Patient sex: M
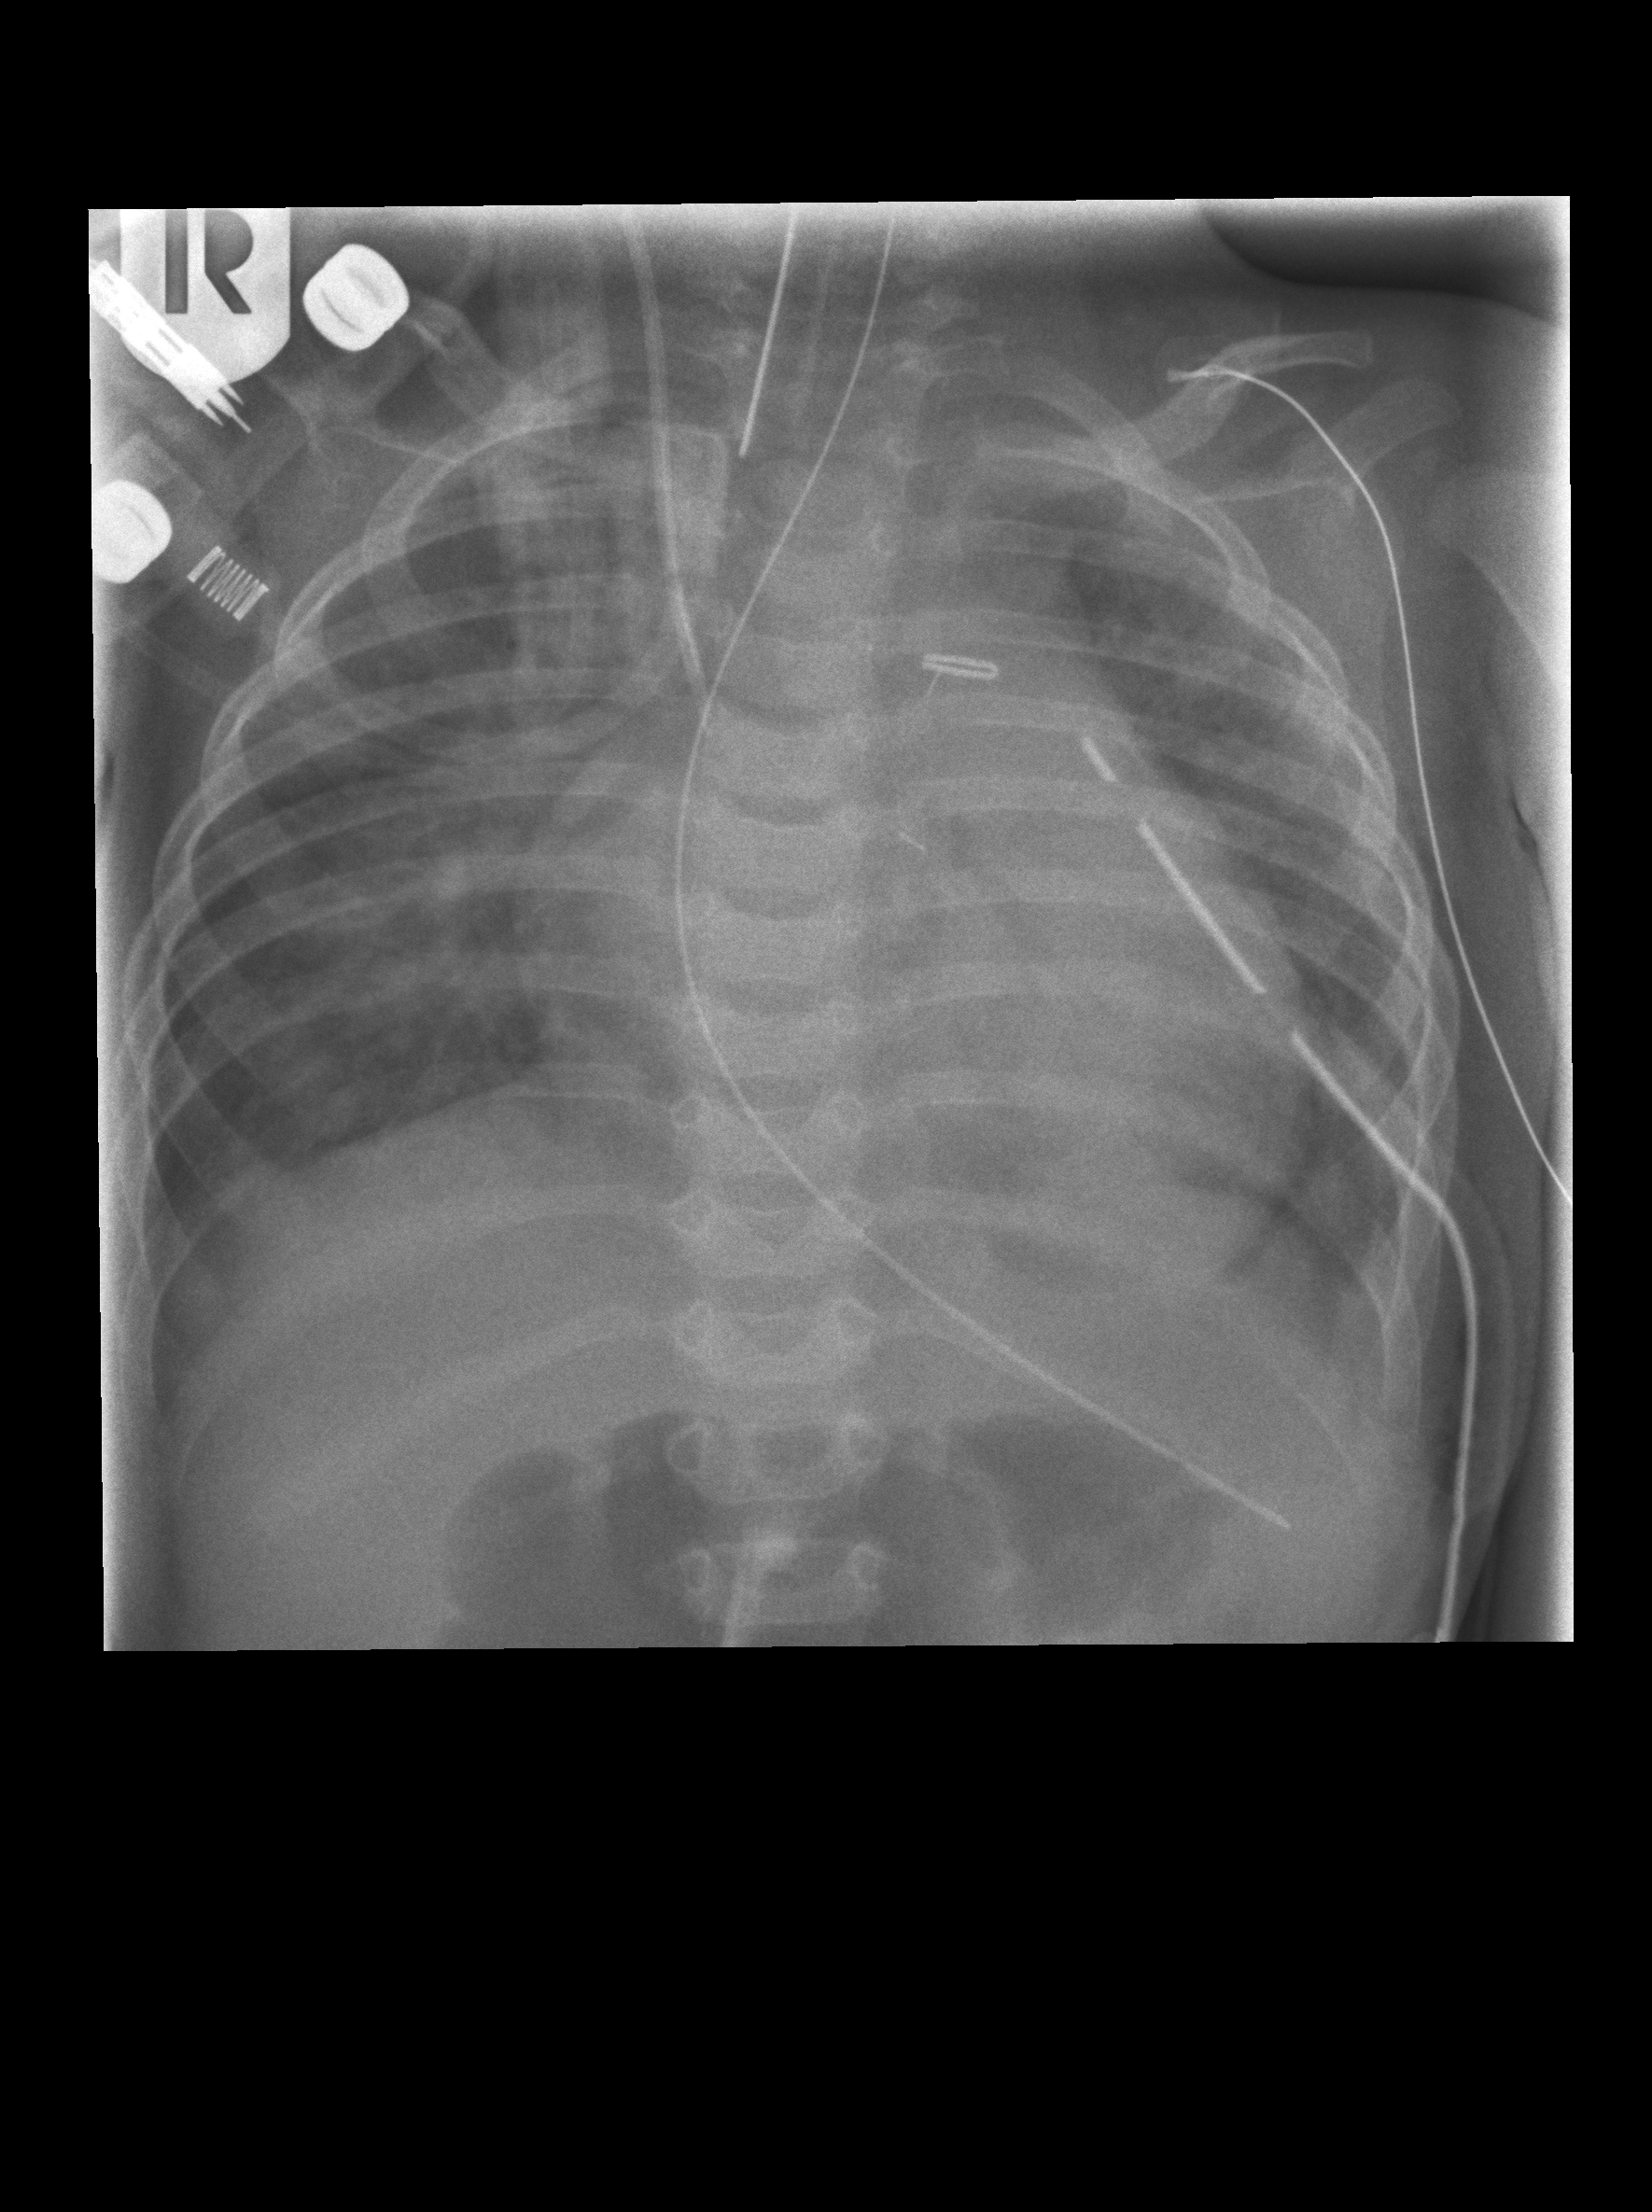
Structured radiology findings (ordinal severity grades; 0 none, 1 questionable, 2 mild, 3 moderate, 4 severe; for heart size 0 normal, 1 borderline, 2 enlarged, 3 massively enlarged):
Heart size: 2
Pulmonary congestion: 0
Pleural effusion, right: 2
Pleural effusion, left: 2
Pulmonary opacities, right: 2
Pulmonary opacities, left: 0
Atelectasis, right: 3
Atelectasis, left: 2